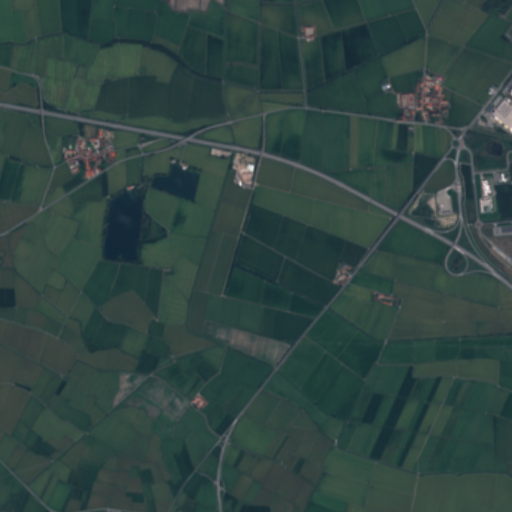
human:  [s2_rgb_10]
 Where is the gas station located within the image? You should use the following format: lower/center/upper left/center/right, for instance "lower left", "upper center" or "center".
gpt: The gas station is located in the upper right of the image.
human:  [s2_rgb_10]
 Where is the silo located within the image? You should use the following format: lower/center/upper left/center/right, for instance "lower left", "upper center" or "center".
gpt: The silo is located in the upper left of the image.
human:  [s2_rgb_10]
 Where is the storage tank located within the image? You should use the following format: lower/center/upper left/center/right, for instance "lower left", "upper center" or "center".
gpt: The storage tank is located in the center left of the image.
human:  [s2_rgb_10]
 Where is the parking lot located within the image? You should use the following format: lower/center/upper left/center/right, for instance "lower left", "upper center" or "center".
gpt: There is no parking lot in the image.